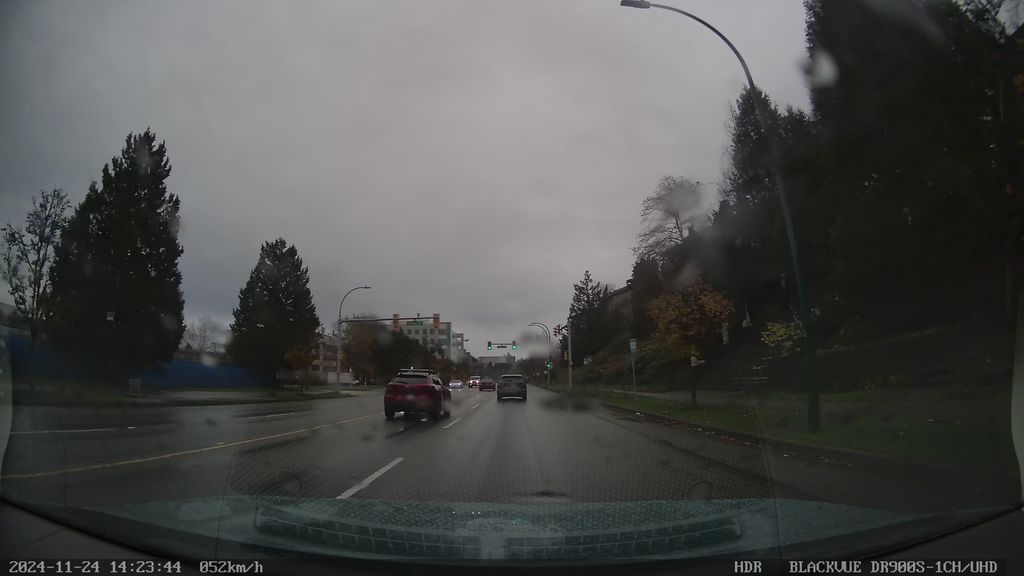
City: vancouver